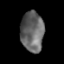
Tissue: lung
Cell type: Fibroblasts
Senescence score: 0.232
Nuclear area (px): 906
Mean DAPI intensity: 102.082